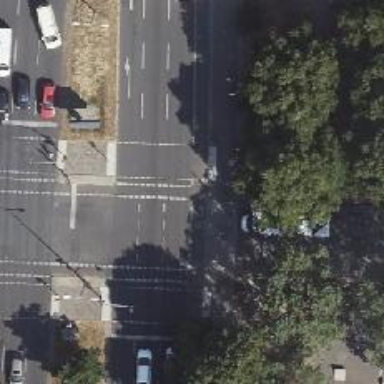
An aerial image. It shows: Road with traffic signals.